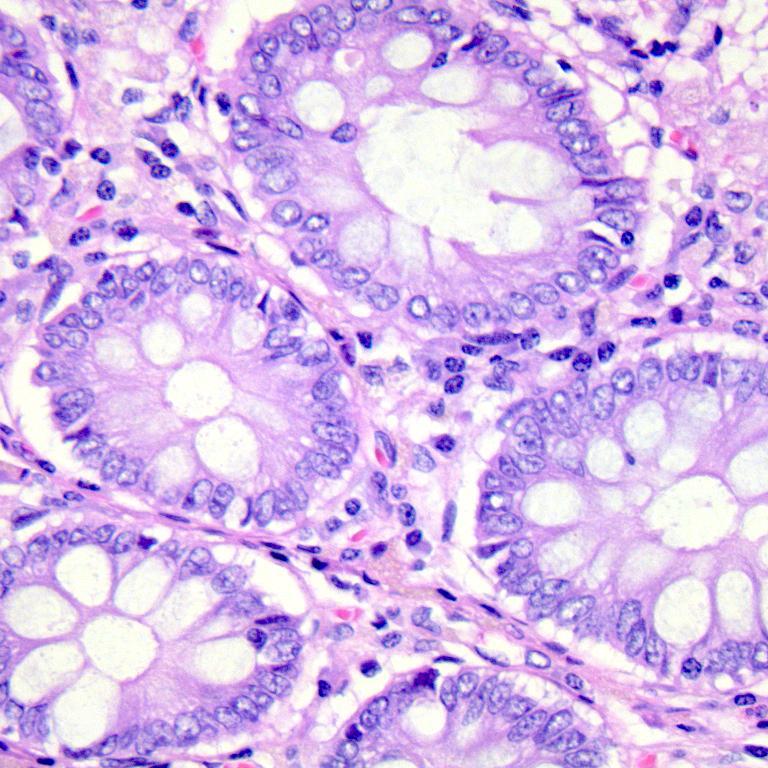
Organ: colon
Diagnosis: benign